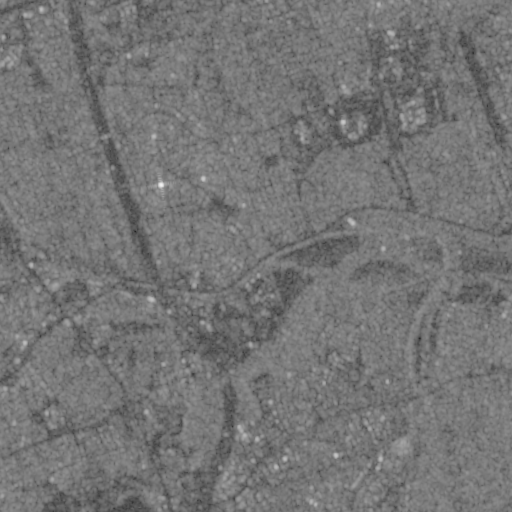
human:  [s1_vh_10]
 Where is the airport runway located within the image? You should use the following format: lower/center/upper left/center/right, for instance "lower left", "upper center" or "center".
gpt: The airport runway is located in the upper right of the image.
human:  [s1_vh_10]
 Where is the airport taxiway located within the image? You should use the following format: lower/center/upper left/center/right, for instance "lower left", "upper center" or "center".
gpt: The airport taxiway is located in the upper right of the image.
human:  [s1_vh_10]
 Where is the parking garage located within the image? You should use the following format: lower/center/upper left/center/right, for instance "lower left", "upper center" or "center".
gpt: The parking garage is located in the upper left of the image.
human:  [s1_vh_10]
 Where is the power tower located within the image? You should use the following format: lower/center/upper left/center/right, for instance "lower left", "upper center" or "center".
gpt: The power tower is located in the lower right of the image.
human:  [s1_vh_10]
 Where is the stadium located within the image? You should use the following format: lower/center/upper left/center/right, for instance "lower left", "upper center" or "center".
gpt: The stadium is located in the upper right of the image.
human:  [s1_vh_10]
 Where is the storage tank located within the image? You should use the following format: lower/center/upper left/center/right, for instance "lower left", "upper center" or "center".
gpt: The storage tank is located in the lower center of the image.
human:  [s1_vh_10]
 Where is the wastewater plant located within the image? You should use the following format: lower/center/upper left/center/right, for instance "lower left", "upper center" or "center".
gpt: The wastewater plant is located in the lower center of the image.
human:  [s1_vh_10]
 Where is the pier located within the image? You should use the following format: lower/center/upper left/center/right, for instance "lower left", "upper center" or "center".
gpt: The pier is located in the lower left of the image.
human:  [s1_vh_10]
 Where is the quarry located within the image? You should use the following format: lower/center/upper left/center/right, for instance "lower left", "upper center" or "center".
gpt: There is no quarry in the image.

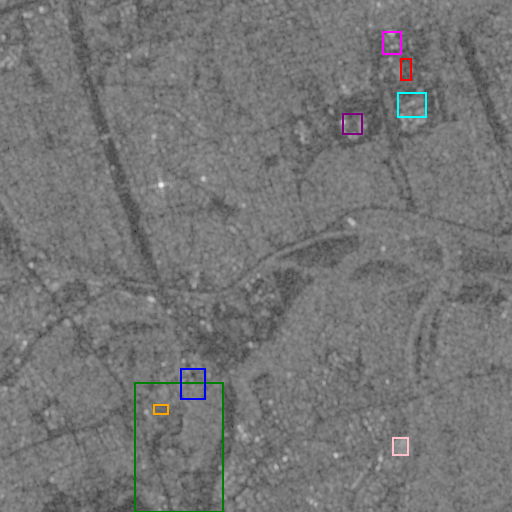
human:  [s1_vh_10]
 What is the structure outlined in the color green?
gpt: The structure outlined in green is a park.
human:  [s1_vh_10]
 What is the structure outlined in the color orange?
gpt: The structure outlined in orange is a parking lot.
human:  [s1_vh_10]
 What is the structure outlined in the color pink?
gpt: The structure outlined in pink is a power substation.
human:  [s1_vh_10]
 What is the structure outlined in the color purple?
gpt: The structure outlined in purple is a stadium.
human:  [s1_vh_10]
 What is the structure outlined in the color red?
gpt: The structure outlined in red is a track.
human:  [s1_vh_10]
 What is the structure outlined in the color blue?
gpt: The structure outlined in blue is a wastewater plant.
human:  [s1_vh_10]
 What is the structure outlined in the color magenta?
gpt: The structure outlined in magenta is a building.
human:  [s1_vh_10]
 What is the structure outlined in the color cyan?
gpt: The structure outlined in cyan is a building.
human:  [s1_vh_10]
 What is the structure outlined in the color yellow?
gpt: There is no yellow outline.